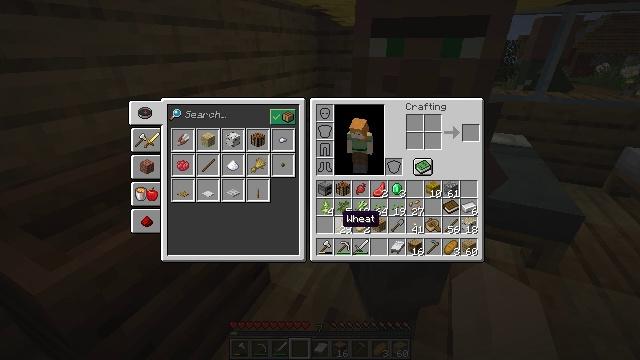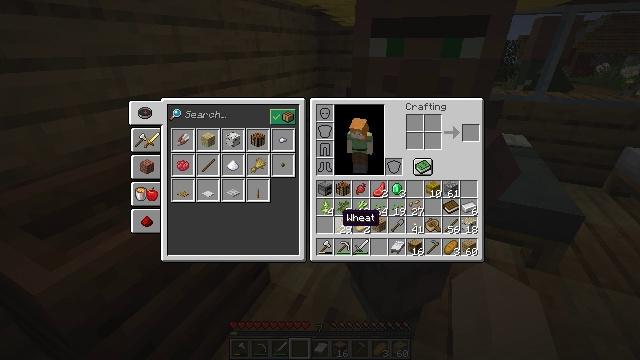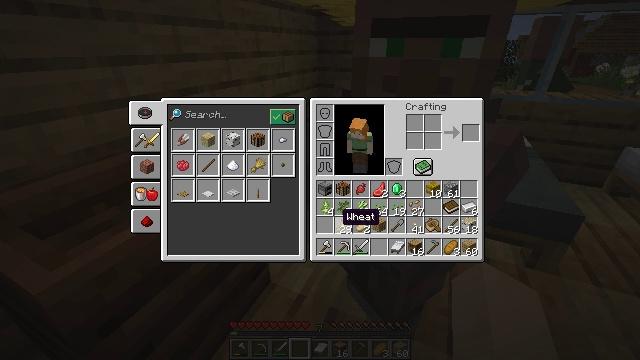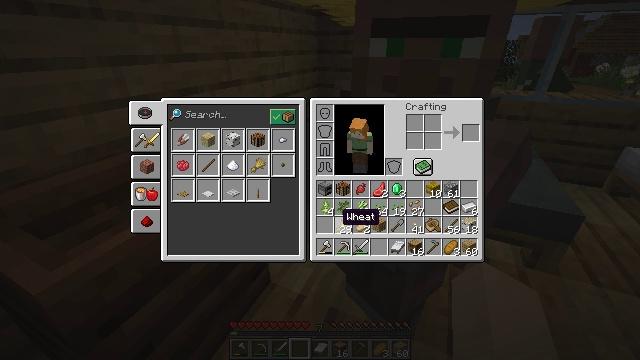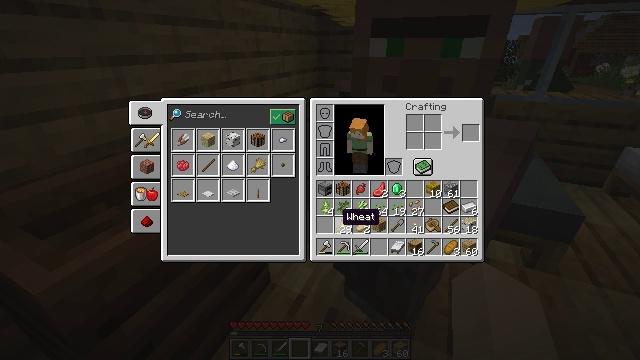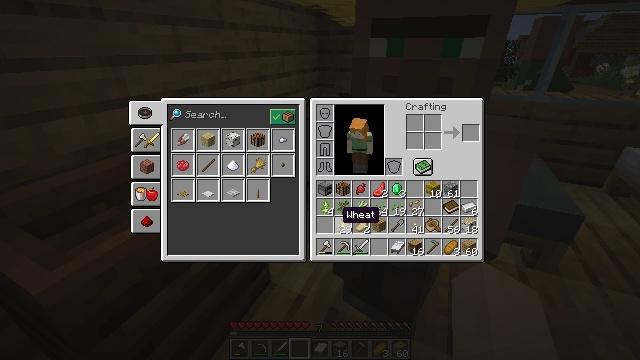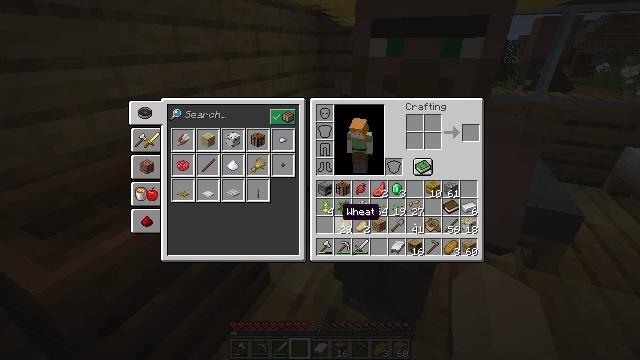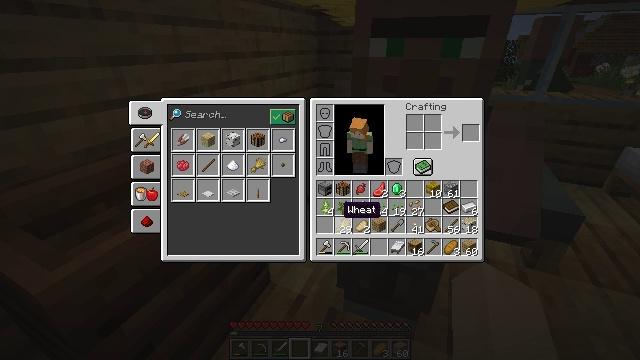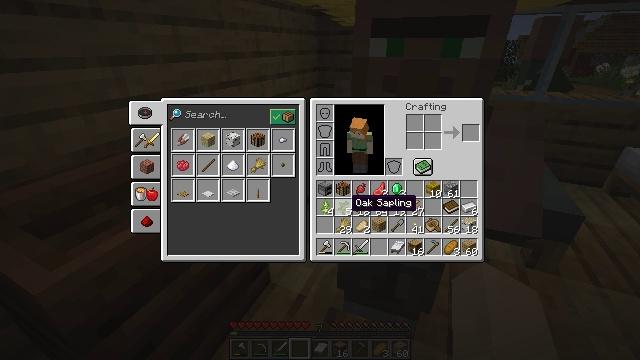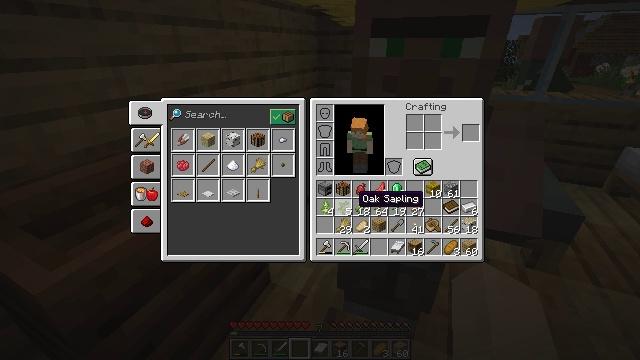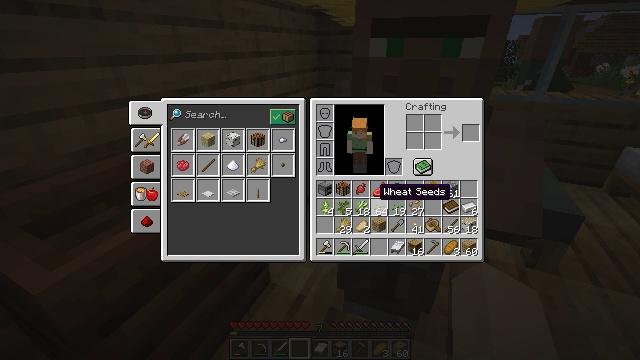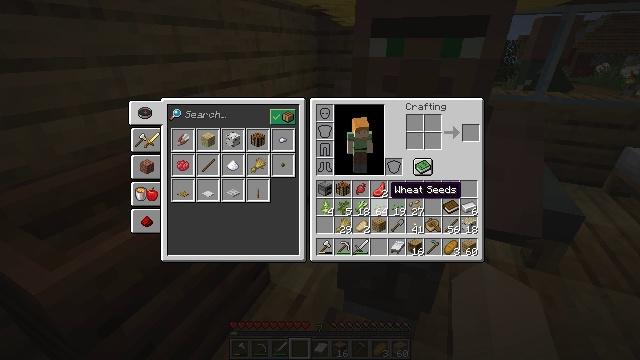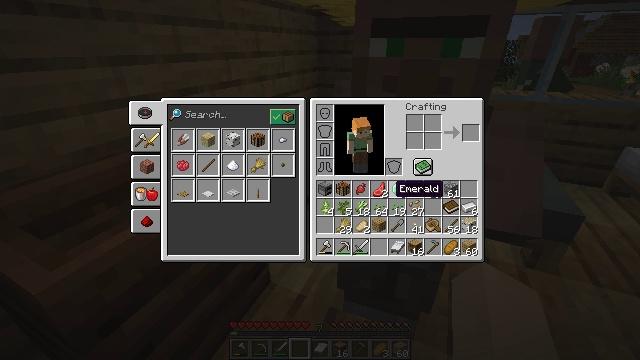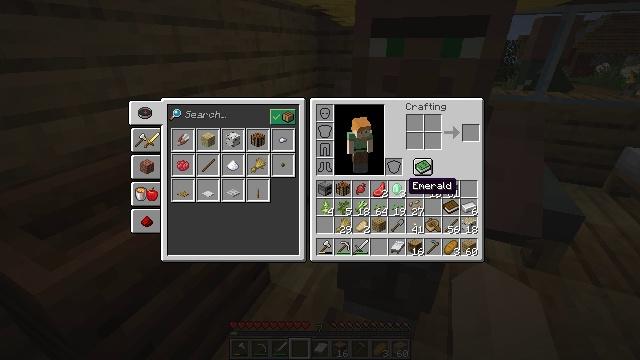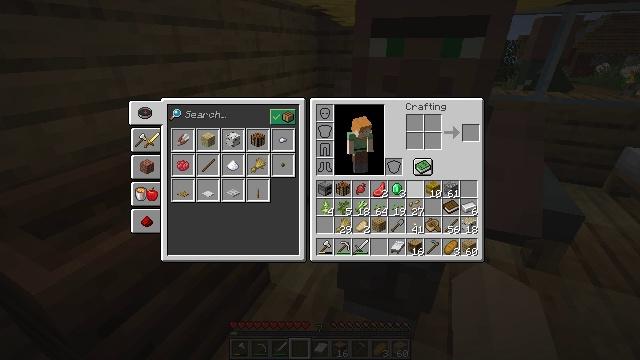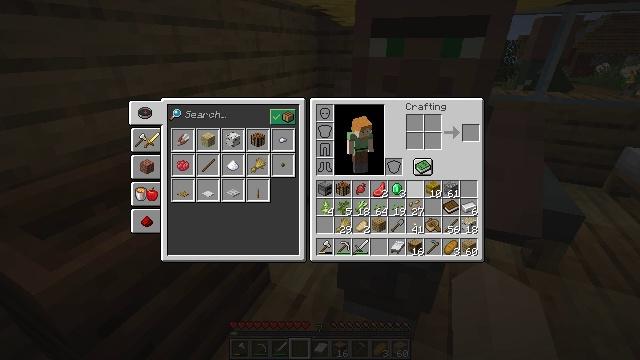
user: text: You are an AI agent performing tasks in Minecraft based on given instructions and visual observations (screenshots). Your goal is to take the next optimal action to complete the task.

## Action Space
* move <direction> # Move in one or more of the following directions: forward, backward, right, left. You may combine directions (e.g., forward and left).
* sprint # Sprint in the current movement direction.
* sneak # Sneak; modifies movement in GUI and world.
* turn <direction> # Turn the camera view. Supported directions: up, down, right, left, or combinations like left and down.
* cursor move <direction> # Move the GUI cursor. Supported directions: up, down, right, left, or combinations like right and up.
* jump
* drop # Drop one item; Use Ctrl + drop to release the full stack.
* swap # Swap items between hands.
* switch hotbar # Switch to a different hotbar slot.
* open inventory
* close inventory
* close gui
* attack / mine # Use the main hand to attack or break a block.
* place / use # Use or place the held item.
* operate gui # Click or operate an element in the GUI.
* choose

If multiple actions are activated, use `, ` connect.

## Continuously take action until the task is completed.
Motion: motion action
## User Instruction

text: Mine block fletching table.
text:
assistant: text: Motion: no_op
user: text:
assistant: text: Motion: no_op
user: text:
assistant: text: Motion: no_op
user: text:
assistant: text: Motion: no_op
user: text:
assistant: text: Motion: no_op
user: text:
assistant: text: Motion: no_op
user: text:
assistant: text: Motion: no_op
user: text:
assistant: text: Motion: cursor move right and up
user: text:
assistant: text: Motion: cursor move right
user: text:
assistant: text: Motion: cursor move right and up
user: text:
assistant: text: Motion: cursor move right
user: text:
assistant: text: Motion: no_op
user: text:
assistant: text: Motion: cursor move right
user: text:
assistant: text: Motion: cursor move right
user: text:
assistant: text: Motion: no_op
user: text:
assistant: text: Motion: no_op
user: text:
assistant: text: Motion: no_op
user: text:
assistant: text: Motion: no_op
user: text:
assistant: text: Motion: no_op
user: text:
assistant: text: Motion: no_op
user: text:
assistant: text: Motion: no_op
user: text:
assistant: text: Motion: no_op
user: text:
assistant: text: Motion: no_op
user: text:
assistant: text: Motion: no_op
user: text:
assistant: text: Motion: no_op
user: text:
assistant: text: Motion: no_op
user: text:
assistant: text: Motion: no_op
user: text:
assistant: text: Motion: no_op
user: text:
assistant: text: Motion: no_op
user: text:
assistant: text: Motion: no_op